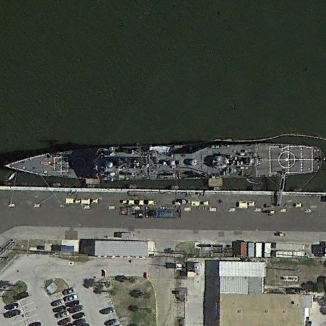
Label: cruiser